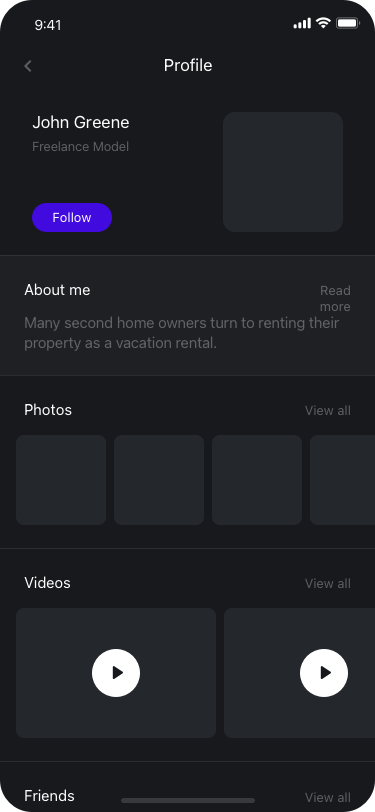
Text in this UI design:
Photos
View all
Videos
View all
Friends
View all
About me
Read more
Many second home owners turn to renting their property as a vacation rental.
Follow
John Greene
Freelance Model
Profile